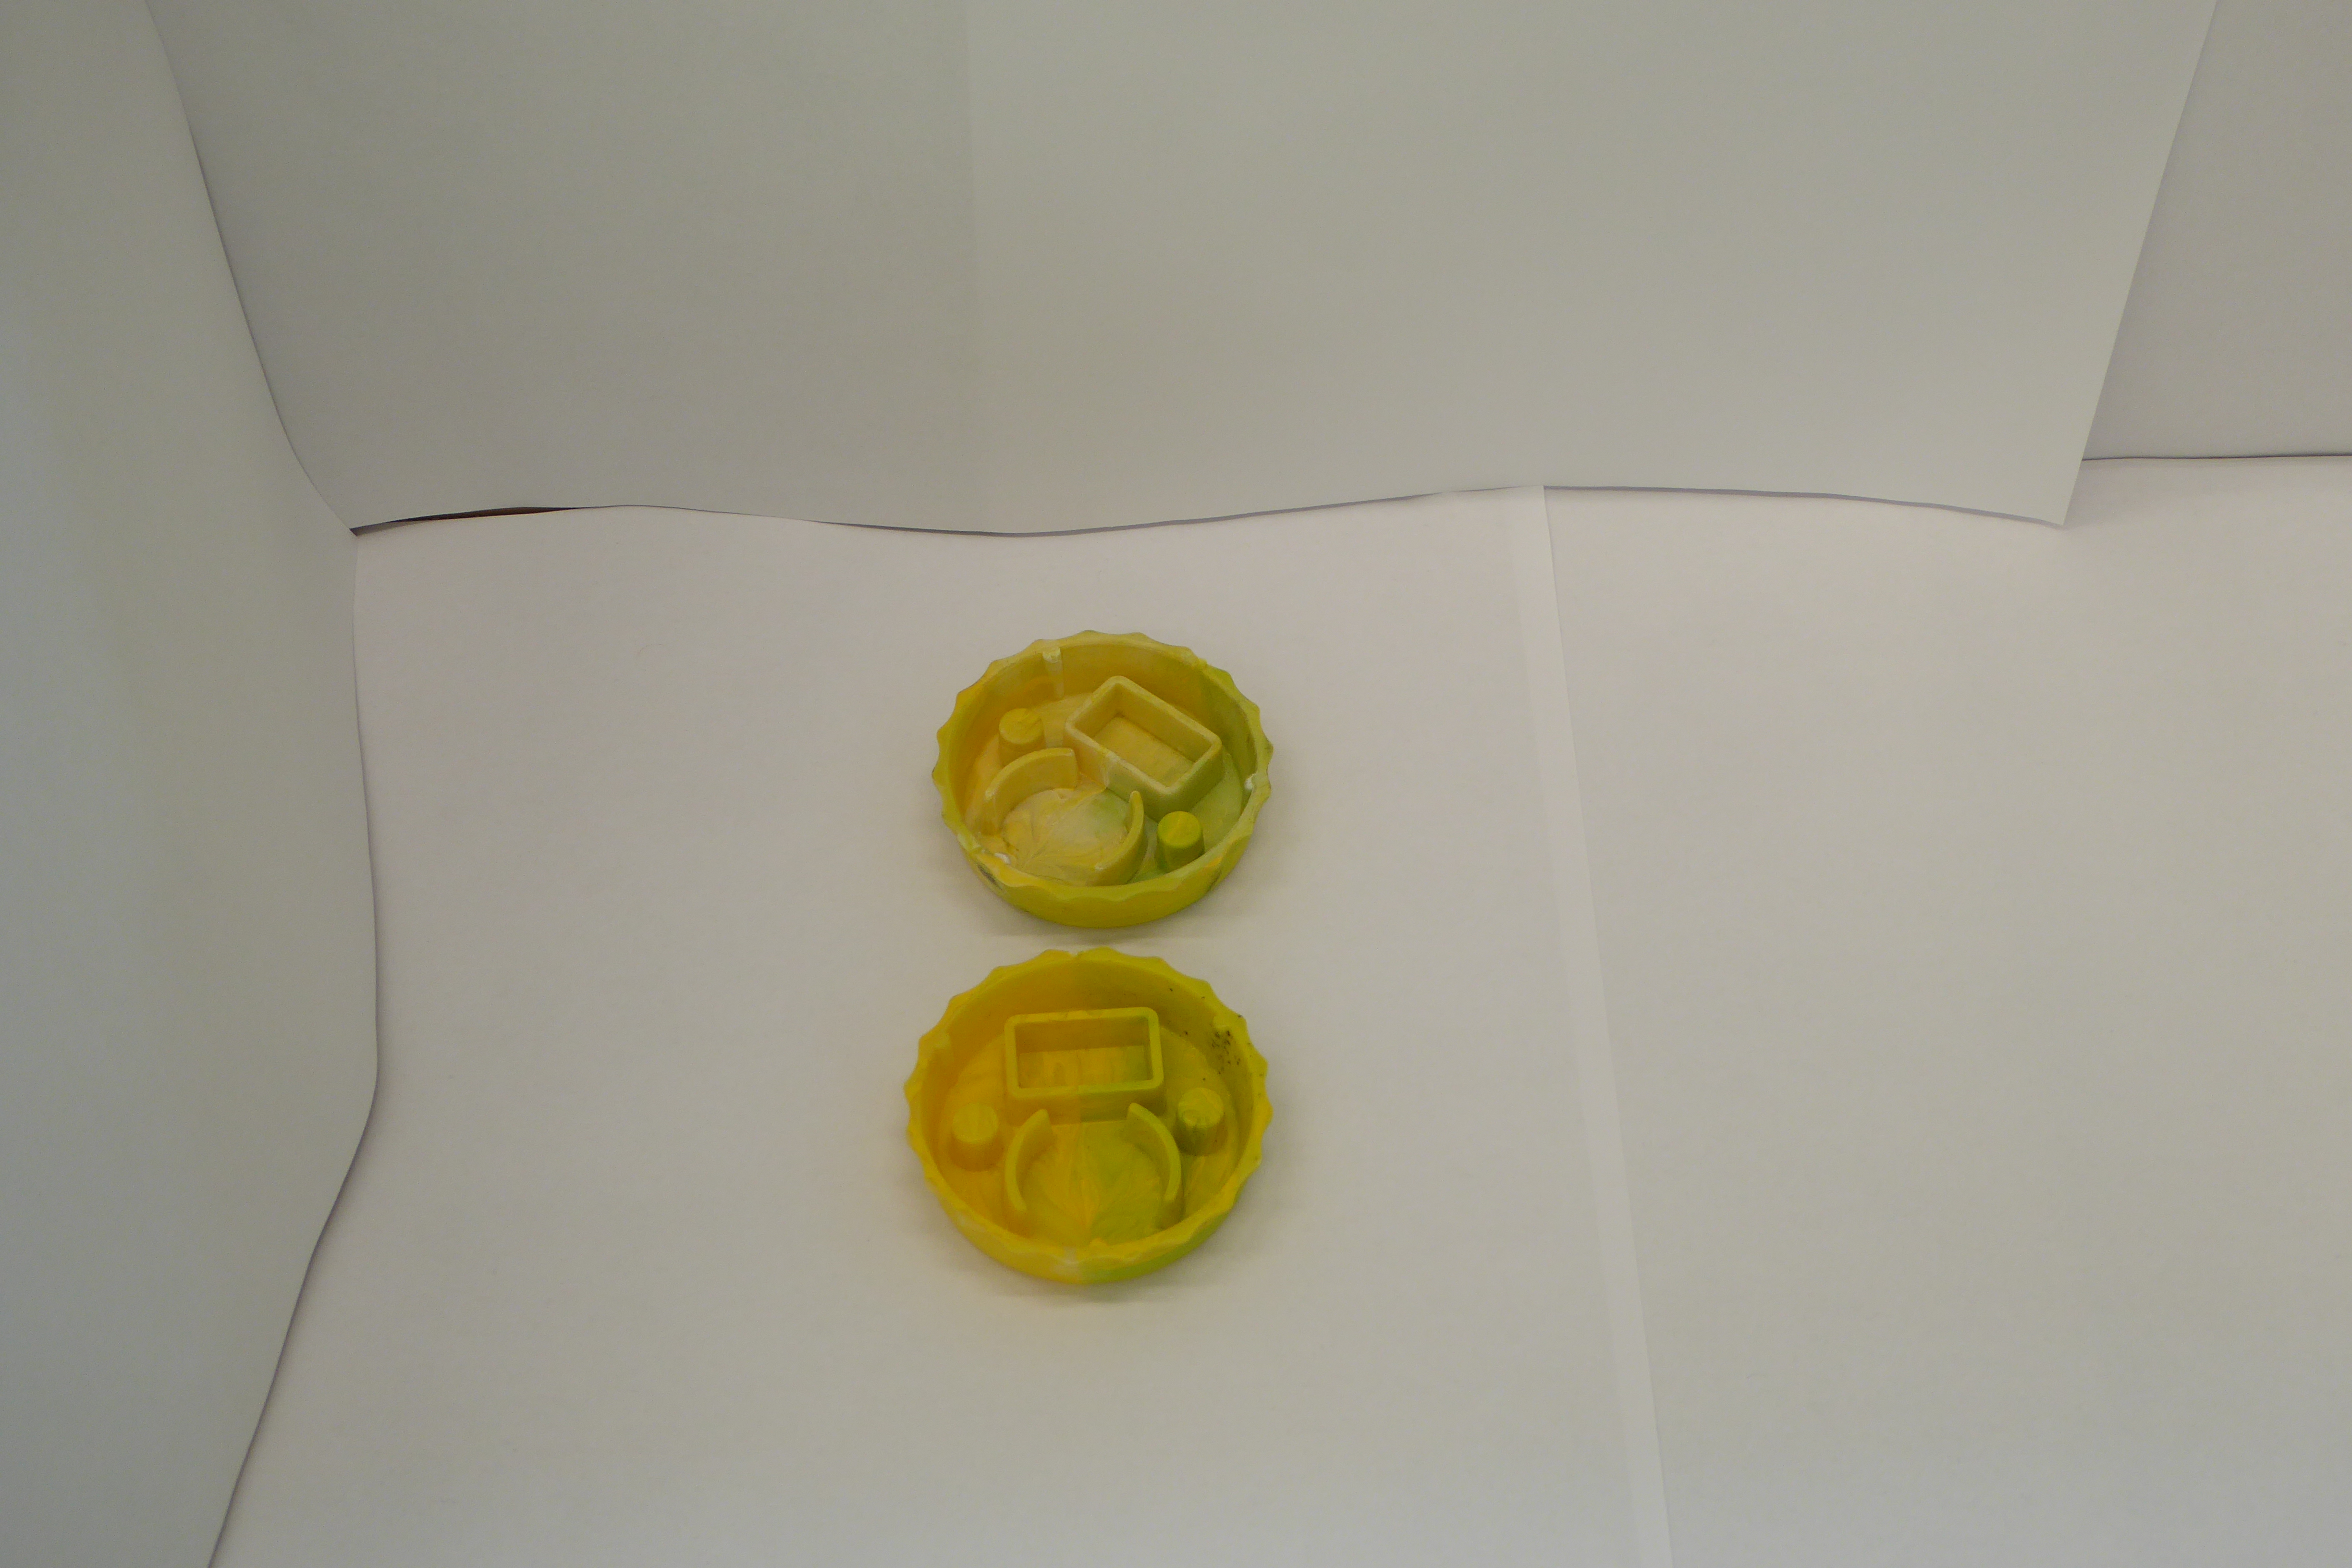
Label: Bottle Opener - Cover